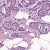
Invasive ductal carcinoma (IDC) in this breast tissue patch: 1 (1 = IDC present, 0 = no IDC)